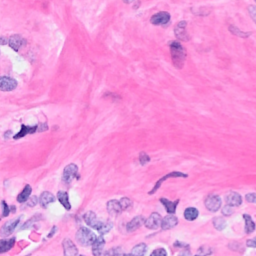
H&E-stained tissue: Breast